Question: When updating content via AJAX, renderPartial.CJuiDatePicker is not loading properly. When clicking on its field calendar doesn't appear.
Please help to solve this problem.
'''
public function actionEditTestAjax()
{
$Okstatus = 0;
$id = (int)$_POST['ID'];
$newPerson = $this->loadModel($id);
$newPerson = $this->loadModel( $id )->person;
if(isset($_POST['Person']))
{
$newPerson->attributes=$_POST['Person'];
if($newPerson->save())
$Okstatus = 1;
}
Yii::app()->clientscript->scriptMap['jquery.js'] = false;
echo CJSON::encode( array(
'status' => 'OK',
'div' => $this->renderPartial( 'editAjax', array(
'person' => $newPerson),
true, true ),
));
exit;
}
'''
'''
<div class="form">
<?php
$form=$this->beginWidget('bootstrap.widgets.TbActiveForm', array(
'id'=>'person-form-edit_person-form',
'type'=>'horizontal',
'enableAjaxValidation'=>false,
'htmlOptions'=>array(
'onsubmit'=>"return false;",/* Disable normal form submit */
'onkeypress'=>" if(event.keyCode == 13){ send(); } " /* Do ajax call when user presses enter key */
),
)); ?>
<fieldset style="position: relative;">
<legend> <?php echo Yii::t('Employee', 'Personal information'); ?> </legend>
<div class="control-group">
<?php echo $form->labelEx($person,'birthDate',array('class'=>'control-label')); ?>
<div class="controls">
<?php
$this->widget('zii.widgets.jui.CJuiDatePicker', array(
'model'=>$person,
'attribute'=>'birthDate',
'value'=>Yii::app()->dateFormatter->format(Yii::app()->locale->dateFormat, $person->birthDate),
'language' => Yii::app()->language,
// additional javascript options for the date picker plugin
'options'=>array(
//'showAnim' => 'fold',
'showAnim'=>'fold',
'changeMonth' => 'true',
'changeYear' => 'true',
'showOtherMonths' => 'true',
'selectOtherMonths' => 'true',
'showOn' => 'both',
'buttonImage' => '/images/calendar-view-month.png',
'buttonImageOnly' => 'true',
'yearRange' => 'c-100:c'
),
'htmlOptions' => array(
'size' => 10,
'maxlength' => 10,
),
));
?>
</div>
<?php echo $form->error($person,'birthDate'); ?>
</div>
</fieldset>
<div class="form-actions">
<?php echo CHtml::Button('SUBMIT',array('onclick'=>'send();')); ?>
</div>
<?php $this->endWidget(); ?>
</div>
'''
*
> But CJuiDatePicker calendar not showing
.*

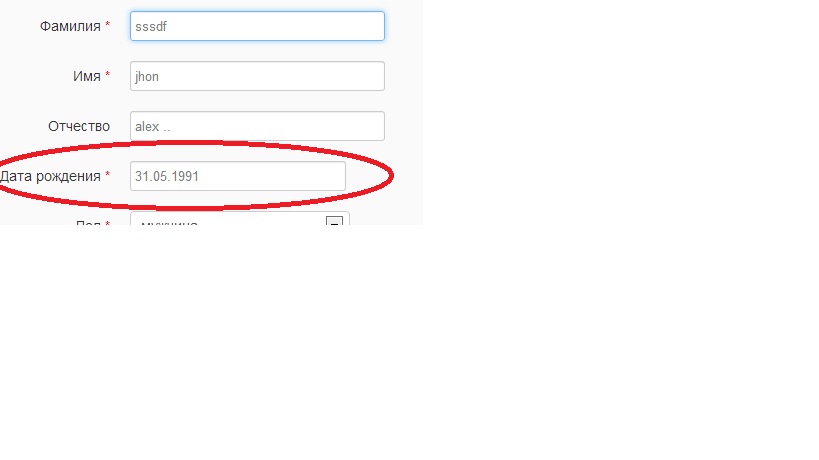
Answer: @ippi have the reason, maybe you need put this at the end of the view "editAjax" (partial rendered).
'''
<?php Yii::app()->getClientScript()->scriptMap=array('jquery.js'=>false, 'jquery.ui.js'=>false); ?>
'''
And control if 'jquery.ui.js' it's reloading too or not.